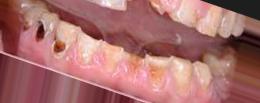
Condition: Caries